Question: I am just learning MATLAB and I am having some issues with finding the roots of this function.

Where v0 = 36m/s, t = 4, g = 9.8m/s^2, and Cd = 0.25kg/m. The interval is from [100, 200] with a precision of 10^(-4)
Based on my function, did I input my equation correctly. In addition, is this the correct way to find the roots without using fzero? When I run it, the results don't match up. My instructor said I should be close to a root in less than 20 attempts. Thanks.
'''
clear all; close all;
xr = 200; % right boundary
xl = 100; % left boundary
tries = 0;
for j = 1:1000
xc = (xl + xr)/2;
fc = sqrt((xc*9.8)/0.25)* tanh(sqrt((0.25 * 9.8) / xc) * 4) - 36;
if fc>0
xl = xc;
tries = tries + 1;
else
xr = xc;
tries = tries + 1;
end
if abs(fc)< 10^(-4)
break
end
end
tries % record number of attempts
xc % value of root
fc % value of function
'''
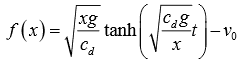
Answer: You have it correct. The bisection method requires that you need to check the sign of 'f(xl)f(xc)'. You are only checking for 'f(xc)'. As such, you just need to modify your code with two lines:
1. Add one line to compute f(xl)
2. Modify your if statement to check the sign of f(xl)f(xc).
Therefore, modifying your code, we get:
'''
clear all; close all;
xr = 200; % right boundary
xl = 100; % left boundary
tries = 0;
for j = 1:1000
xc = (xl + xr)/2;
fc = sqrt((xc*9.8)/0.25)* tanh(sqrt((0.25 * 9.8) / xc) * 4) - 36;
%// NEW
fl = sqrt((xl*9.8)/0.25)* tanh(sqrt((0.25 * 9.8) / xl) * 4) - 36;
if fl*fc>0 %// CHANGE
xl = xc;
tries = tries + 1;
else
xr = xc;
tries = tries + 1;
end
if abs(fc)< 10^(-4)
break
end
end
'''
When I run this code, I get my root to be 'xc = <PHONE>' and it converges in 12 ('j = 12') iterations. I can verify this root with the symbolic mathematics toolbox:
'''
%// Make equation and solve for xc
syms xc;
fc = sqrt((xc*9.8)/0.25)* tanh(sqrt((0.25 * 9.8) / xc) * 4) == 36;
solve(fc)
ans =
144.40669396088800683910326198619
'''
There are some precision differences after the 2nd decimal place, which makes sense as you are checking to see if the root output is less than 10 and not 0 itself.